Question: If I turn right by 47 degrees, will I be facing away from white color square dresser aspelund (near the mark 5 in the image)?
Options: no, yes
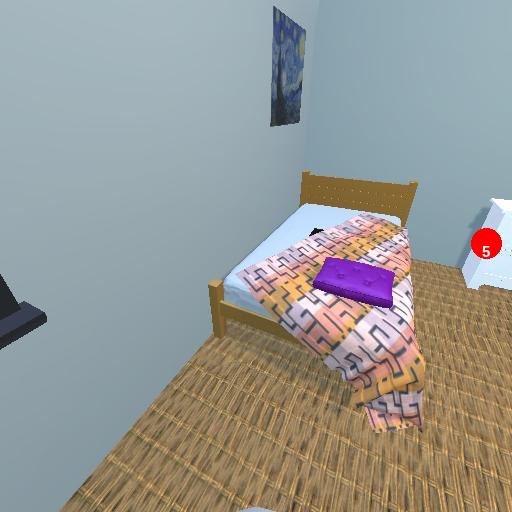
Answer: no